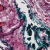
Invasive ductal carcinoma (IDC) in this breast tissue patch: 0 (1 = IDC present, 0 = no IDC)